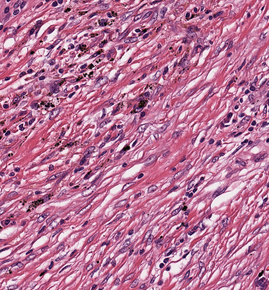
Tumor epithelial tissue: no
Tumor-associated stroma tissue: yes
Normal tissue: no